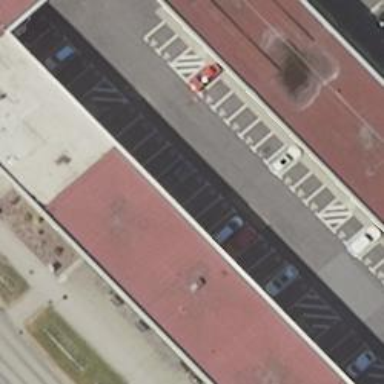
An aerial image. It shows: Street-side parking area.